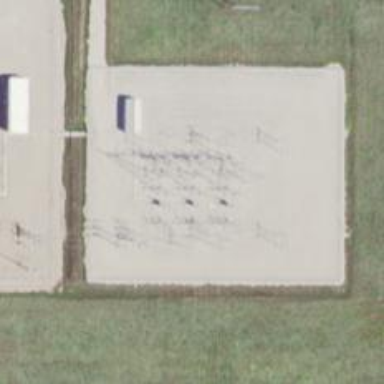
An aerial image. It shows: Switch for power supply.